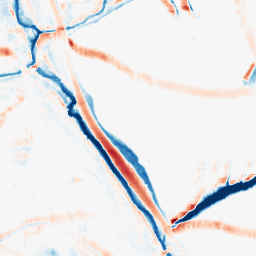
Category: morphological
Decomposition family: morphological_square
Decomposition parameters: operation: average
size: 15
Upsampling method: bilinear
Upsampling parameters: scale: 8
Upsampling scale: 8